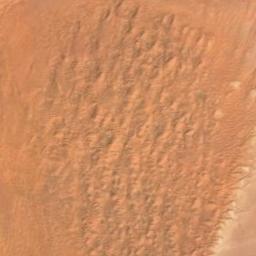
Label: desert